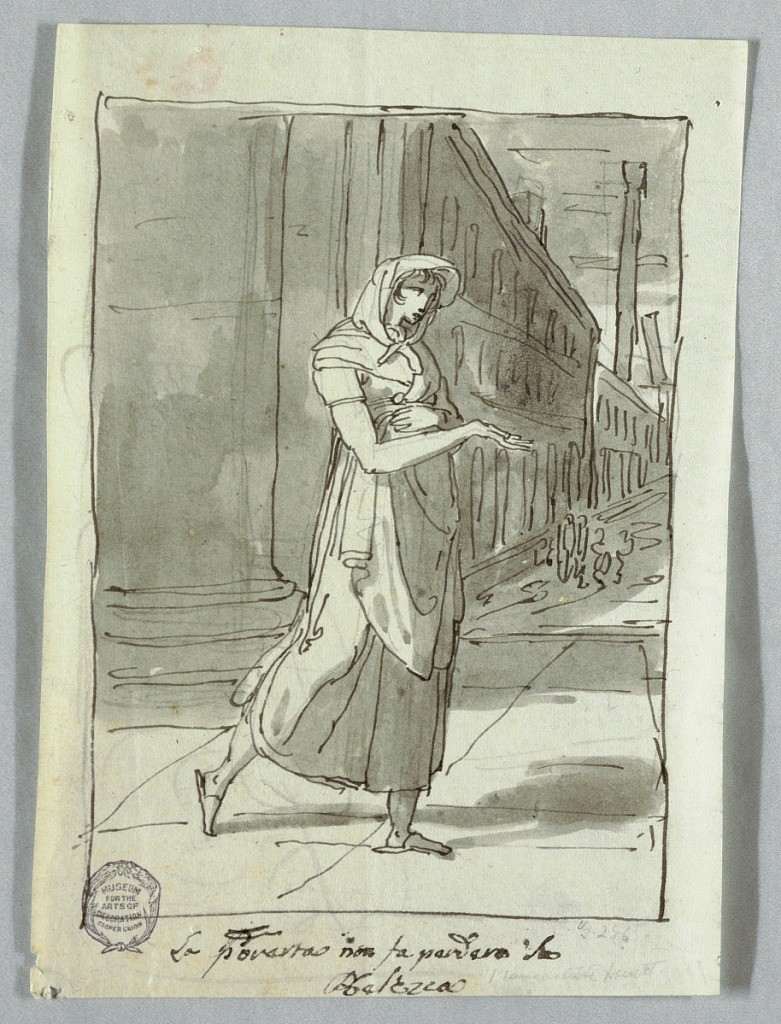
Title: Drawing
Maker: Felice Giani, Italian, 1758–1823
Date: About 1790
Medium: Pen, dark ink, brush, grey water color. Paper;
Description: Vertical rectangle. The background is a street corner; two towers are visible, one is oblique. Framing line.